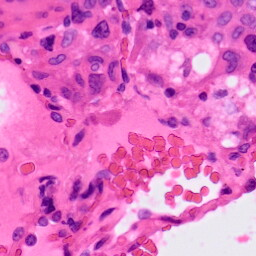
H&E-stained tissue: Lung